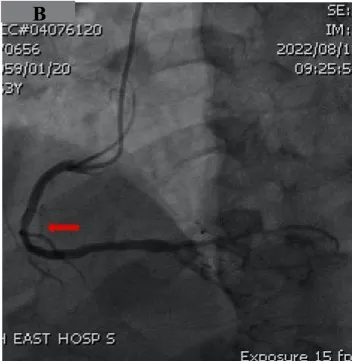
After administration of intracoronary nitrates, a significant recovery of vessel patency was observed. A diagnosis of epicardial spasm was made. Red arrow).
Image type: radiology (x_ray)